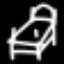
Label: bed